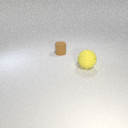
large yellow rubber sphere to the right of small brown rubber cylinder